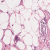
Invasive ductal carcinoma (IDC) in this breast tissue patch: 1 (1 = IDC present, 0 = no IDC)